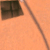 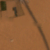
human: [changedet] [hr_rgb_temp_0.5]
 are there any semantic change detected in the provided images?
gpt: The park near the street was partially removed.